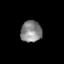
Tissue: skin
Cell type: Epithelial cells
Senescence score: 0.7872
Nuclear area (px): 442
Mean DAPI intensity: 135.559